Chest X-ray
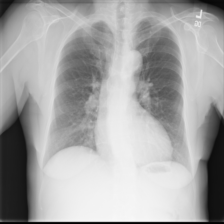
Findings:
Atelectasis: negative
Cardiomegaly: positive
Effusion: negative
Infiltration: negative
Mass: negative
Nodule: negative
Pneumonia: negative
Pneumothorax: negative
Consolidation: negative
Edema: negative
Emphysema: negative
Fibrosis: negative
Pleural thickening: negative
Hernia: negative